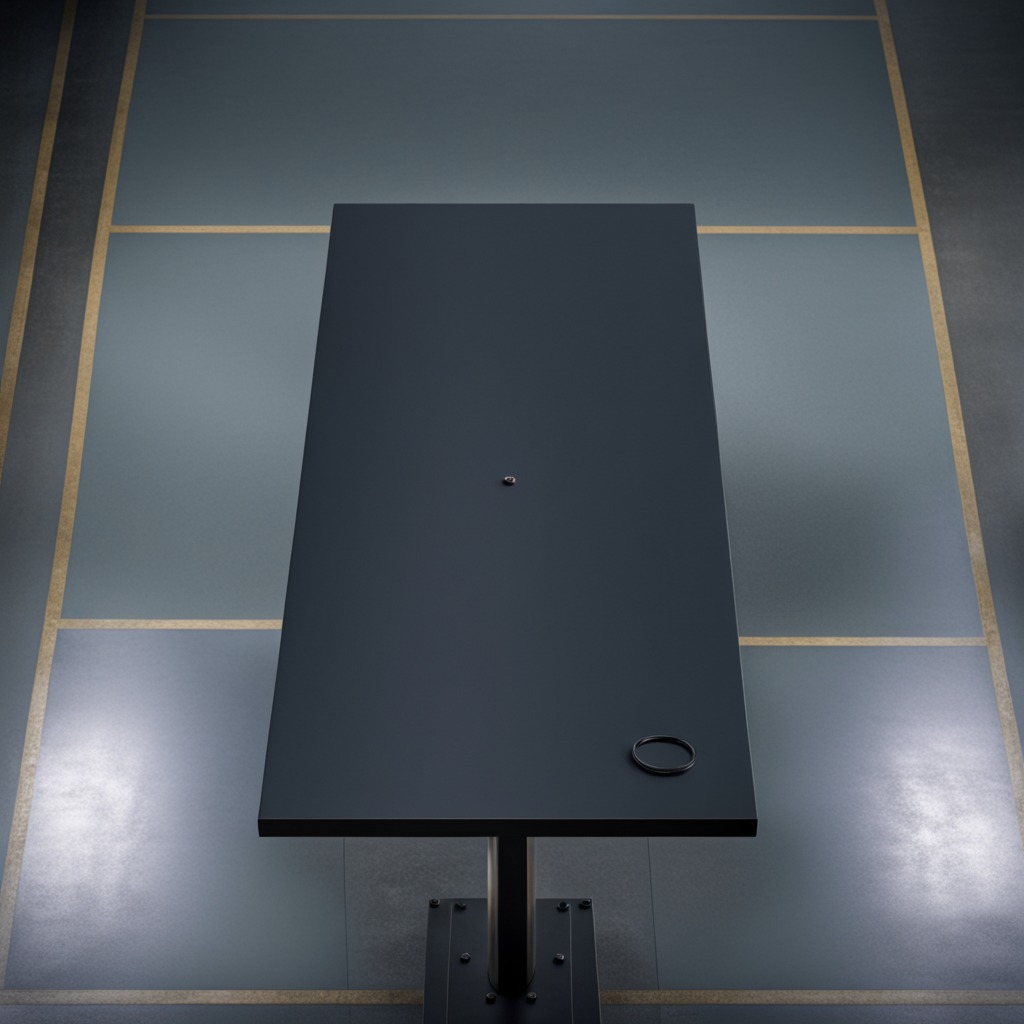
A rubber O-ring is lying on the tabletop in the basement in the evening.